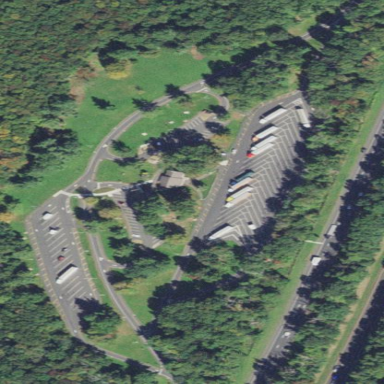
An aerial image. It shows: Rest area along the road.